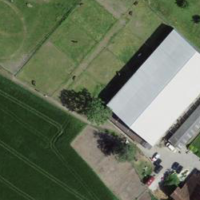
EUNIS habitat code: 55
Species observed at this site:
Chelidonium majus